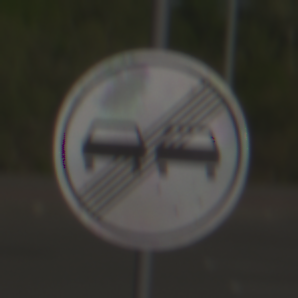
Verkehrszeichen: EndeUeberholverbot
Umgebung: Outdoor, Suburban
Tageszeit: MorningAfternoon
Wetter: PartlyCloudy
Licht: Natural
Jahreszeit: NotSpecified
Kontrast: HighContrast